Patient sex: M
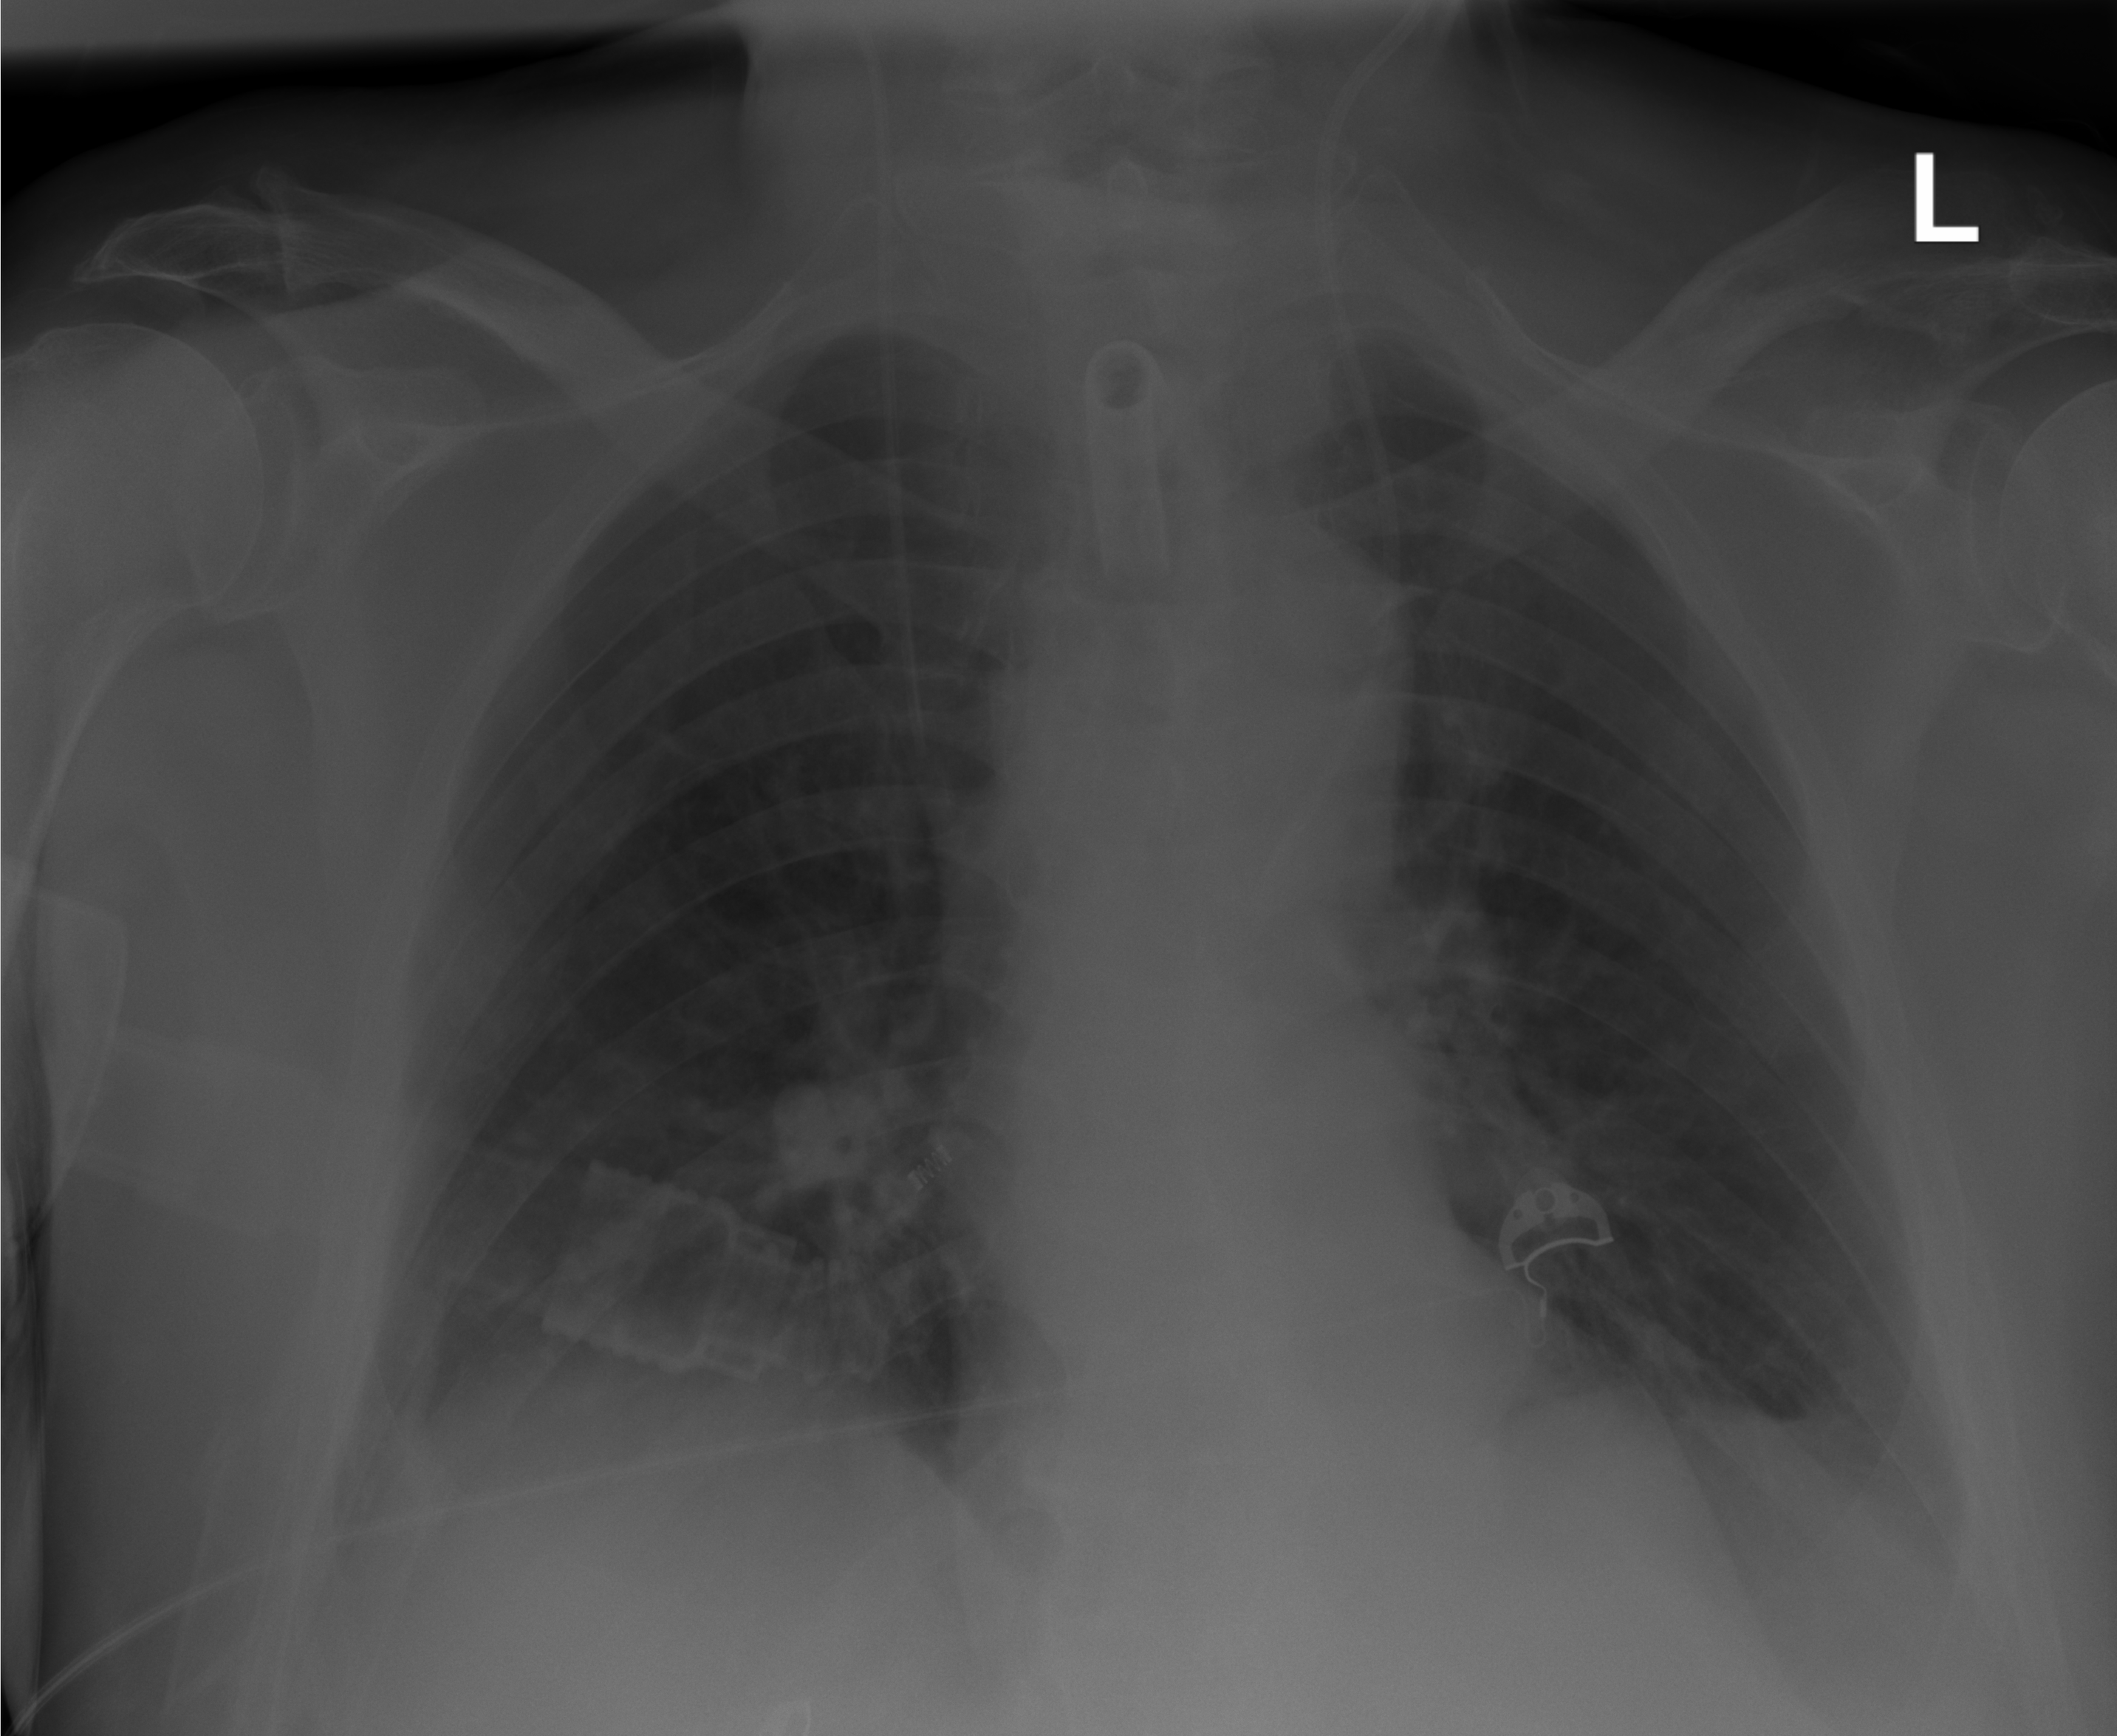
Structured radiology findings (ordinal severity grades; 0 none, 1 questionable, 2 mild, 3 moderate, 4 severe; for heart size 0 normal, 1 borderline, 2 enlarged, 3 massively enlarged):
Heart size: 0
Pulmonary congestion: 0
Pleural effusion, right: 0
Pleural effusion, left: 2
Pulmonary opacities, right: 0
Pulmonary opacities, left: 0
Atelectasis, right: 1
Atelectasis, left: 2